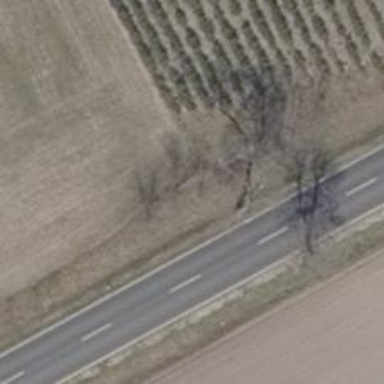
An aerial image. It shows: Deciduous broadleaved tree.